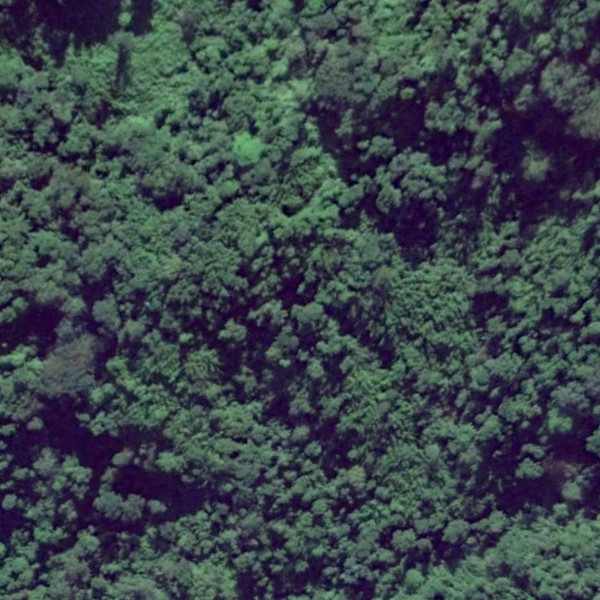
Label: Forest